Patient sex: M
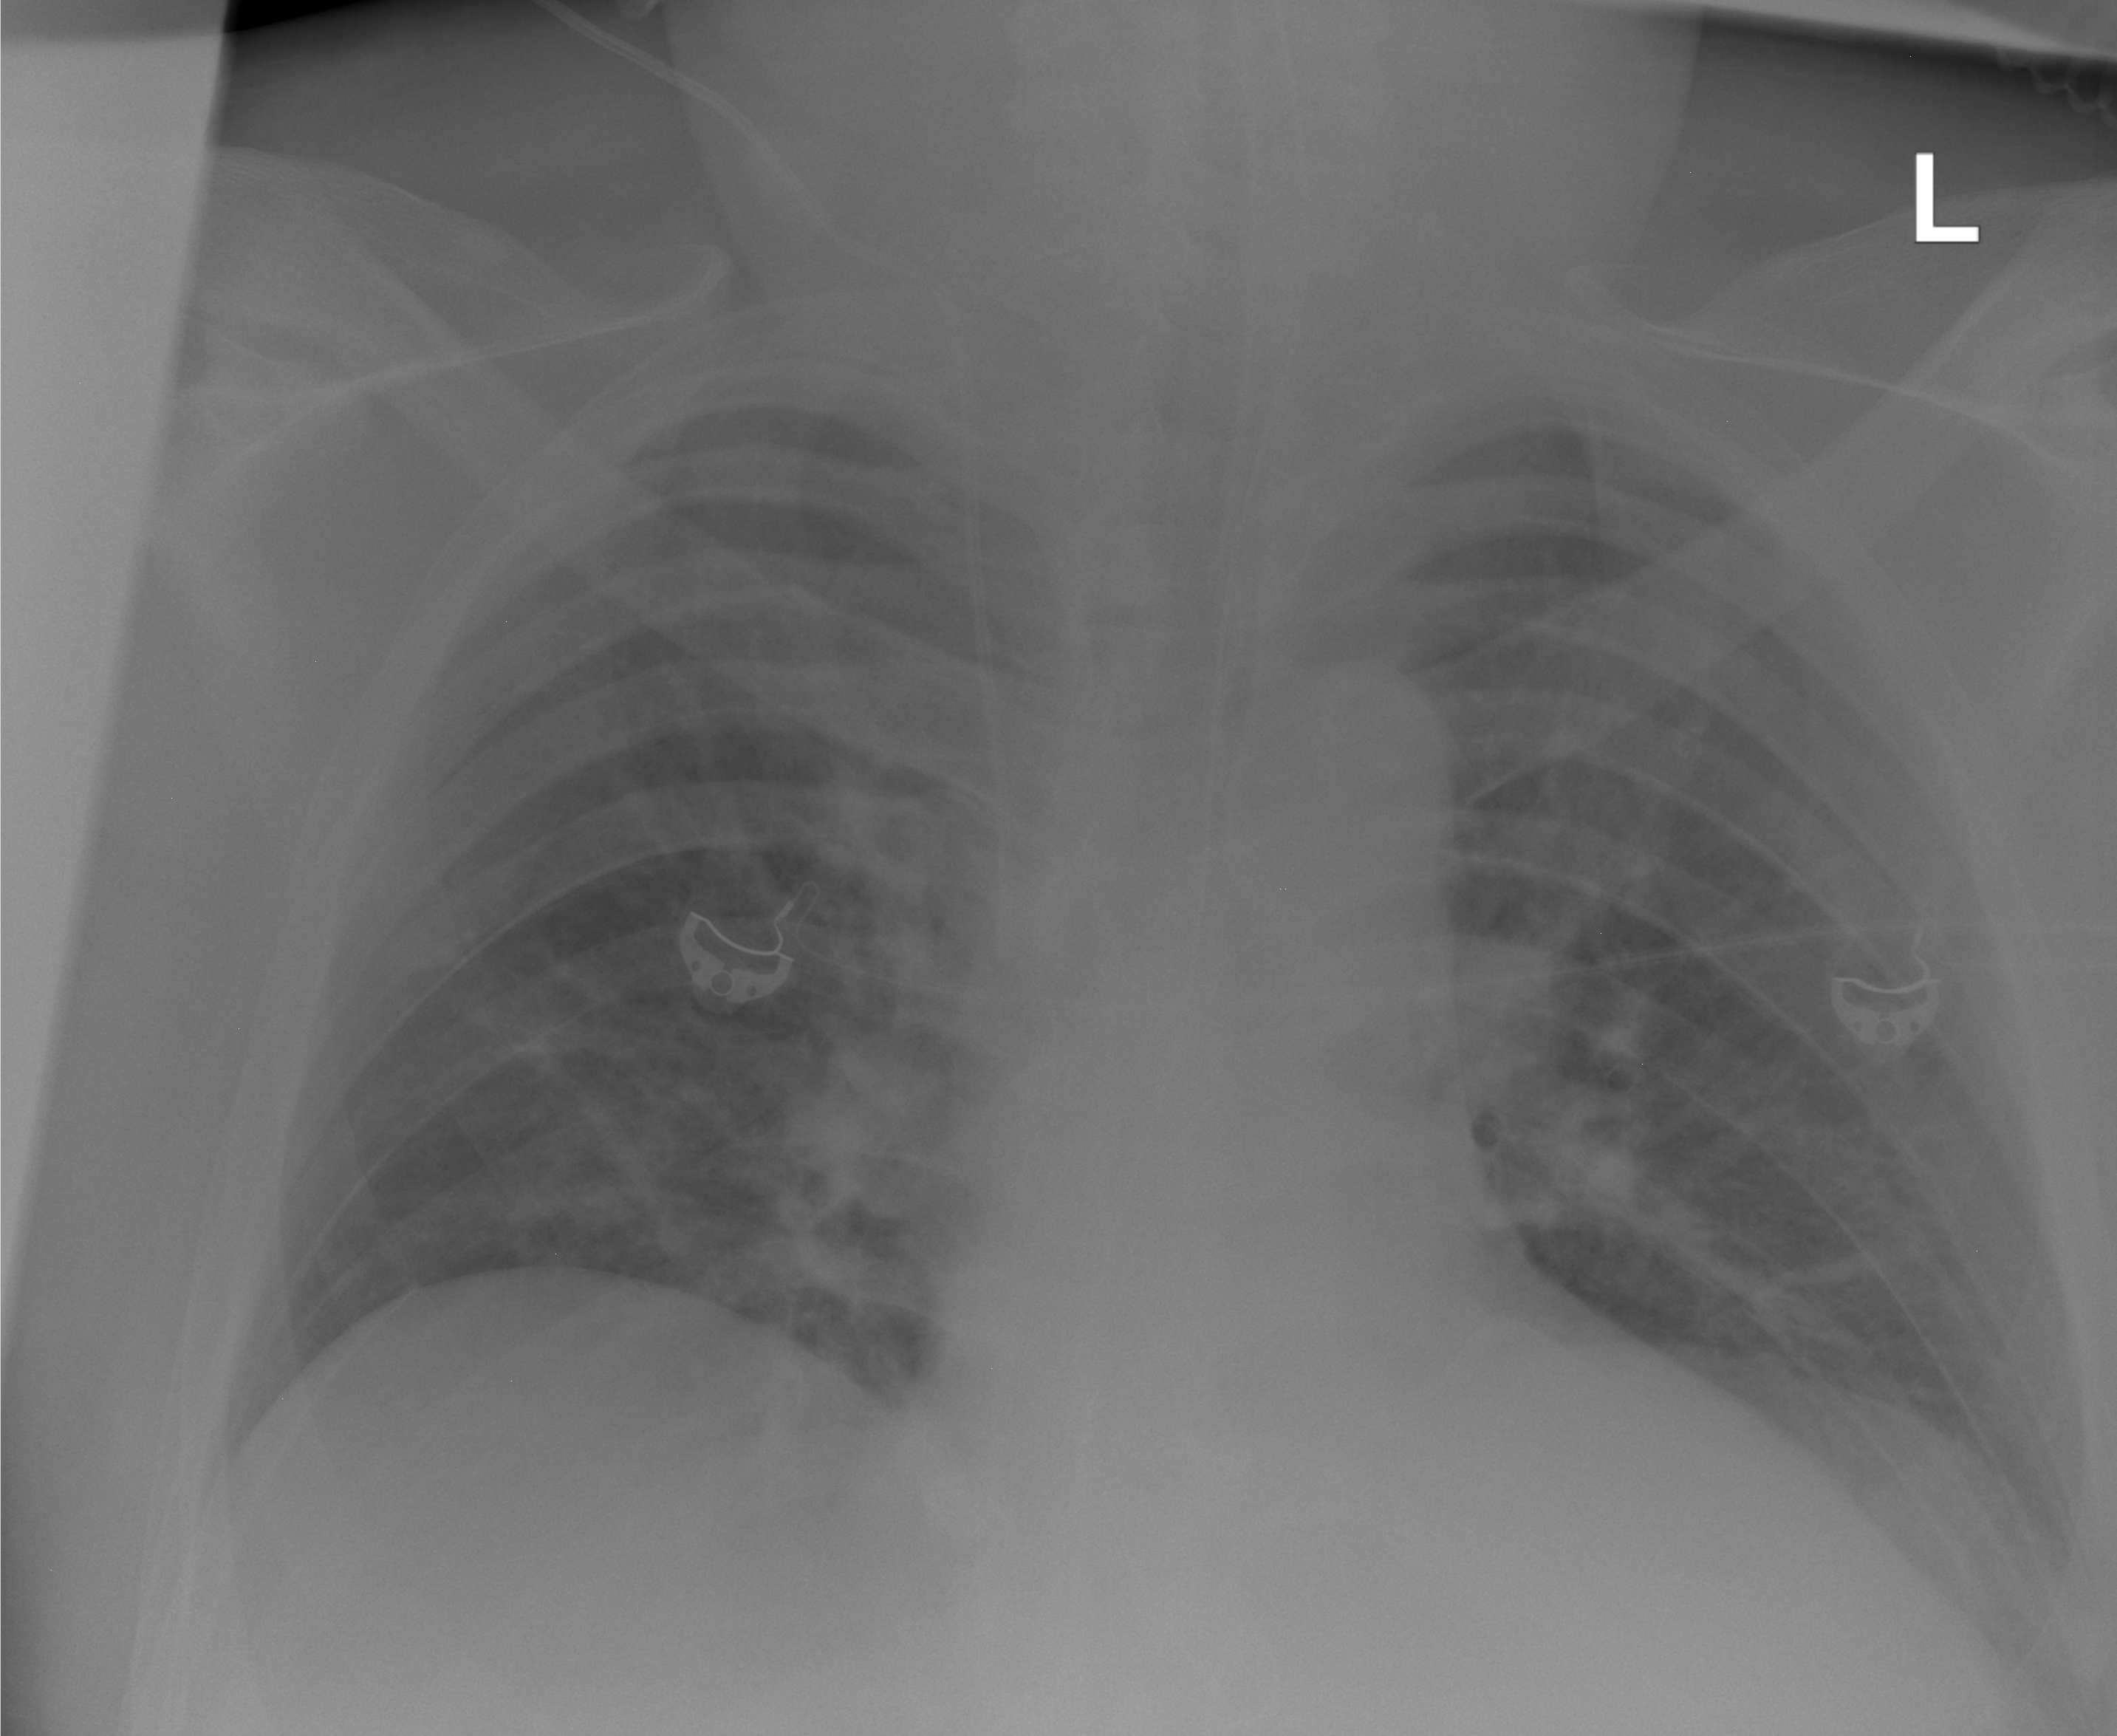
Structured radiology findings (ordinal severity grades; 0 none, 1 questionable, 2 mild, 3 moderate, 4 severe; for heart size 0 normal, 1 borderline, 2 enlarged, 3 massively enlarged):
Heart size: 0
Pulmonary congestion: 2
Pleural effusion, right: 0
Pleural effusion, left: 0
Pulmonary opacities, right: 0
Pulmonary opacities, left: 0
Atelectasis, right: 0
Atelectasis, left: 0